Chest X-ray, AP view. Patient: 50 years old, sex F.
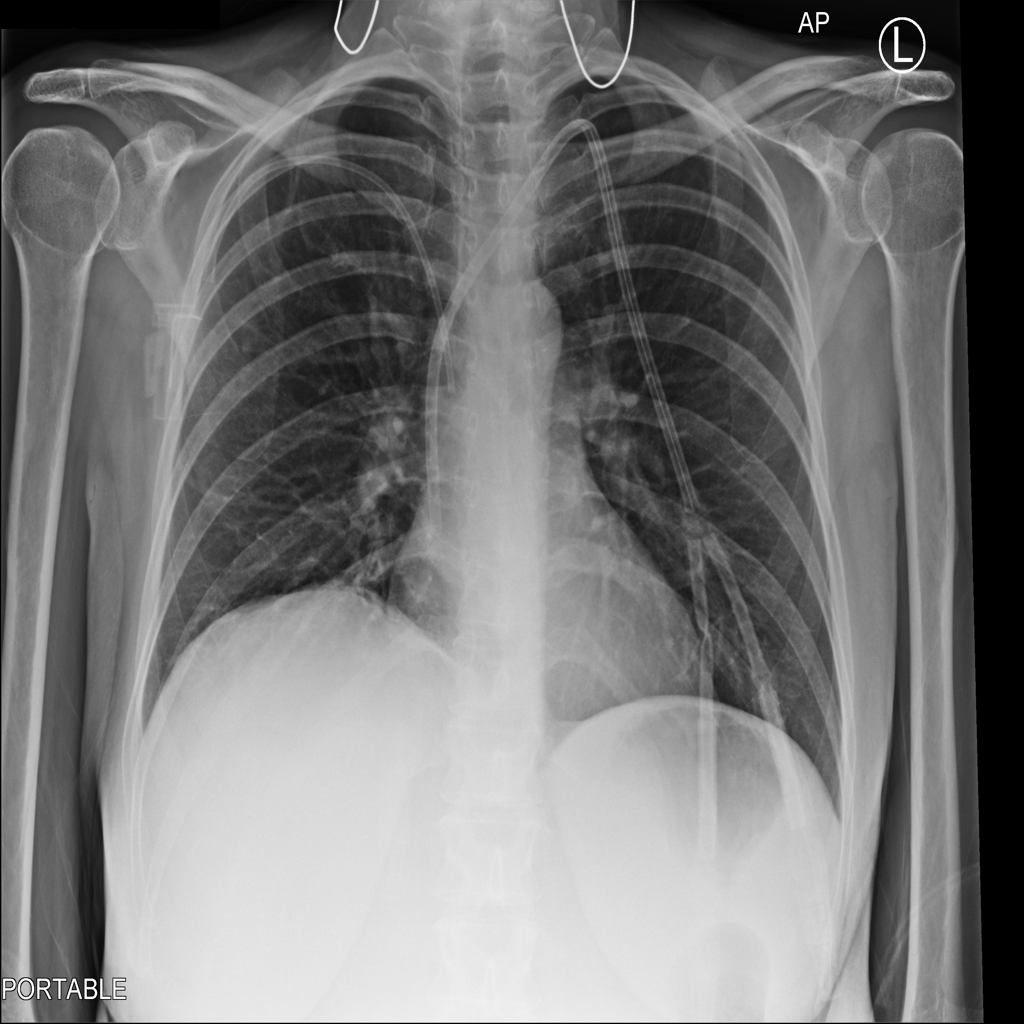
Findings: No Finding